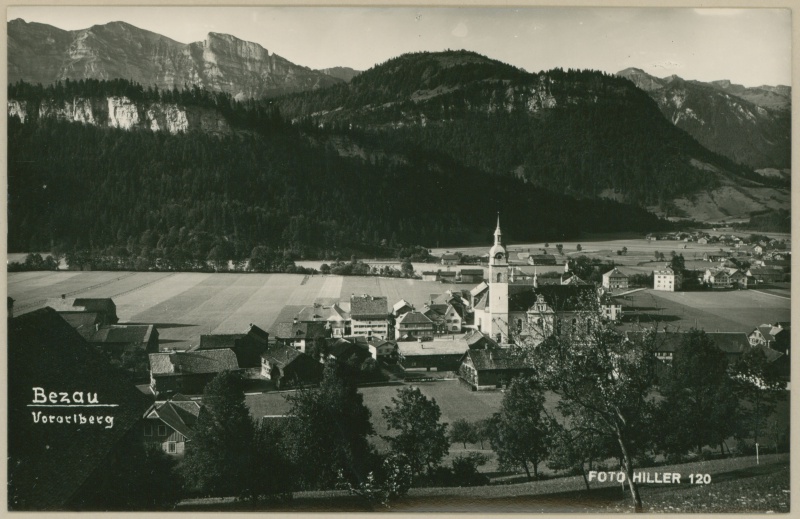
Institution: Österreichisches Museum für Volkskunde Wien
Schlagwörter: baum, berg, dunkel, felsen, himmel, weiß, wolken, bäume, kirchturm, landschaft, stadt, fenster, grau, hintergrund, schwarz, strasse, dach, gebäude, haus, rasen, wiese, alt, stein, feld, felder, häuser, hügel, natur, weide, flach, kirche, wiesen, tal, wald, kamin, landleben, schornstein, turm, aussicht, balkon, sommer, ansicht, ort, acker, berge, gebirge, hang, kette, dorf, dächer, giebel, alm, bauernhof, idylle, vogelperspektive, äcker, foto, fotografie, ortschaft, panorama, bayern, glockenturm, alpen, wälder, schwarzweiss, gebirgszug, österreich, karte, postkarte, landluft, vergangenheit, schwaz, kriche, ansichtskarte, übersicht, historische aufnahme, verblichen, dokumentarfotografie, kirchenglocken, kirche turm, 120, vorarlberg, bezau, etal, wenig menschen, fedlarbeit, mein lieblingsort im ländle, hiller, fruchtbares tal, xiberg, voralberg, foto hiller